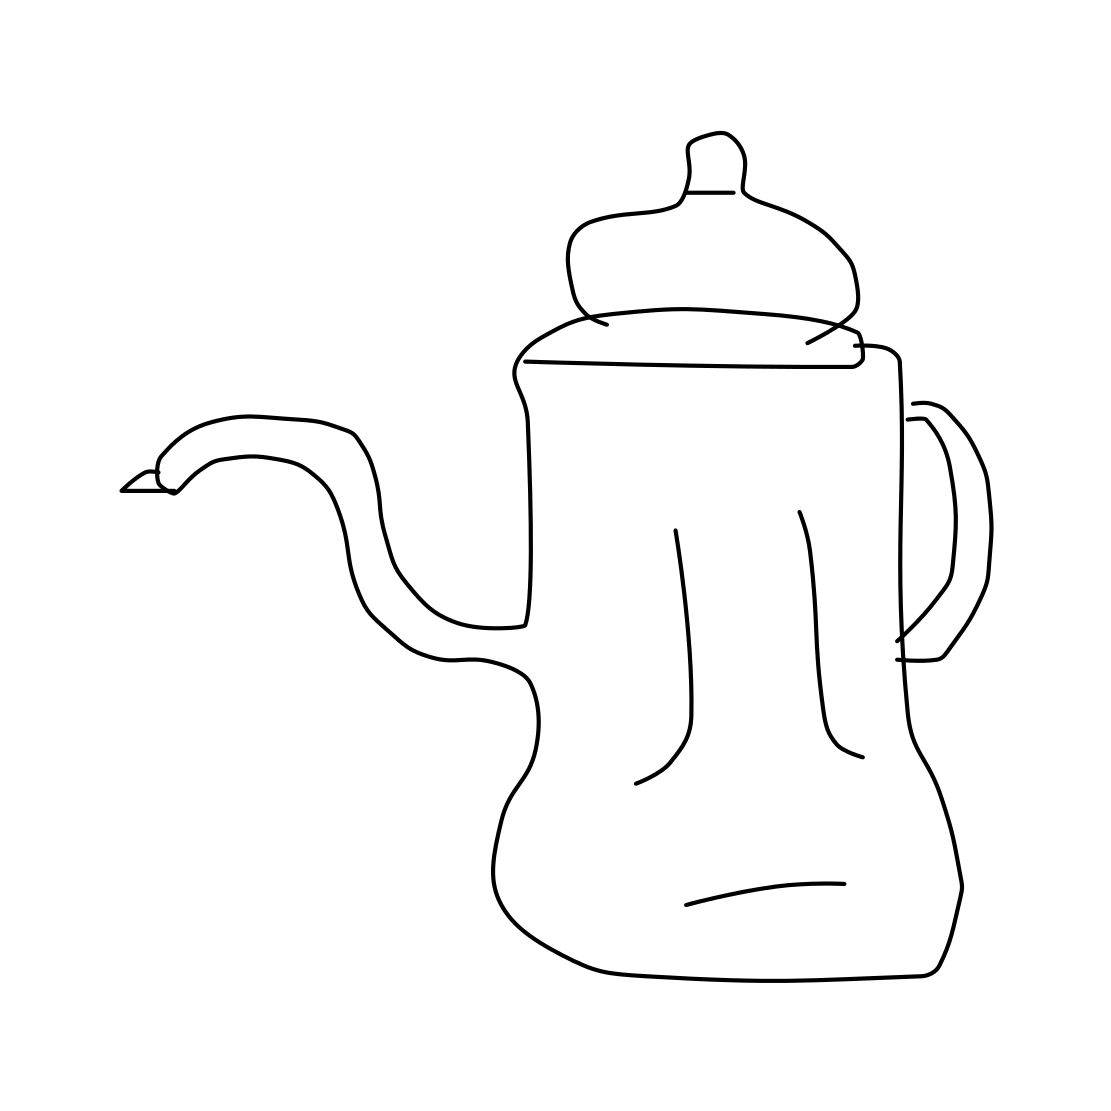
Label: teapot